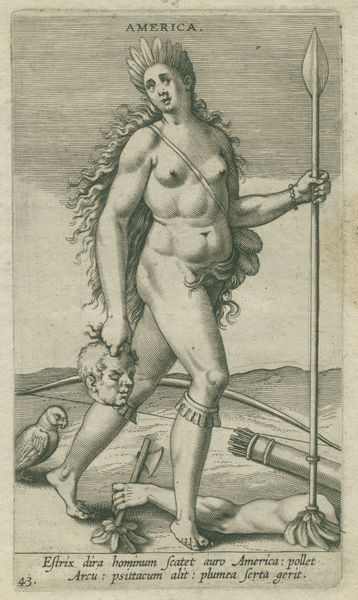
Titel: America (Personificatie van Amerika)
Künstler: Philips Galle
Standort: Amsterdam
Institution: Rijksmuseum
Schlagwörter: adler, akt, feder, hand, himmel, kopf, nackt, vogel, brust, frau, haar, arm, enthauptet, federn, judith, salome, taube, hügel, haare, krone, locken, beine, fell, schrift, bogen, grafik, graphik, amerika, lanze, bauch, druck, druckgraphik, stich, text, allegorie, personifikation, axt, habicht, speer, federschmuck, papagei, kupferstich, beil, köcher, pfeile, josef, legende, kriegerin, latein, erdteil, kontinent, indianer, america, pfeil und bogen, siegreich, indianerin, federkrone, elfrix, kontonent, süeer